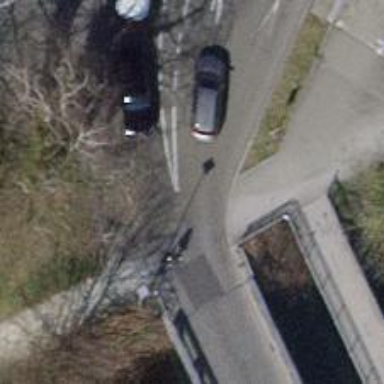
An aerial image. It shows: Road with traffic signals.